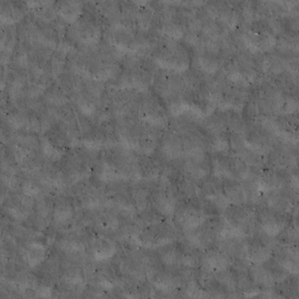
Label: non_frost